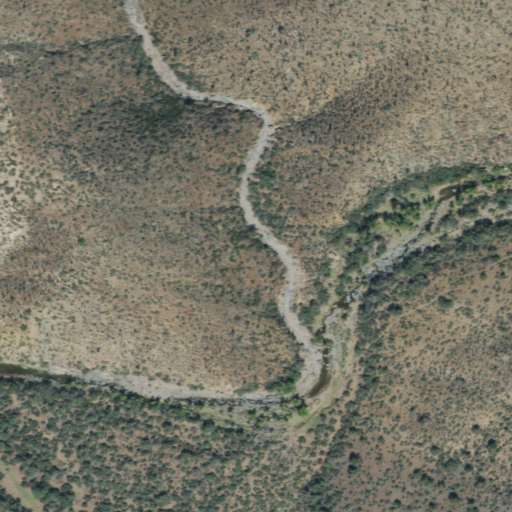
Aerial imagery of valley in Arizona named Grays Gulch containing only shrub